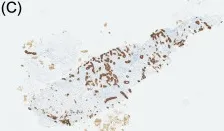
Pathological findings of specimens obtained by percutaneous liver biopsy in cases 1 CK19 staining.
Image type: pathology (immunostaining)